一年级 · 组合几何学
七巧板是由（）个三角形，（）个正方形, 还有 1 个（）形构成的。

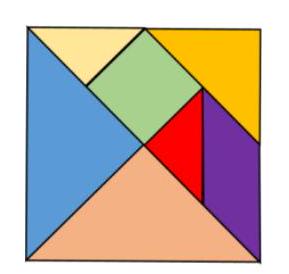
答案: 51 平行四边